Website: home-depot
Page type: payment
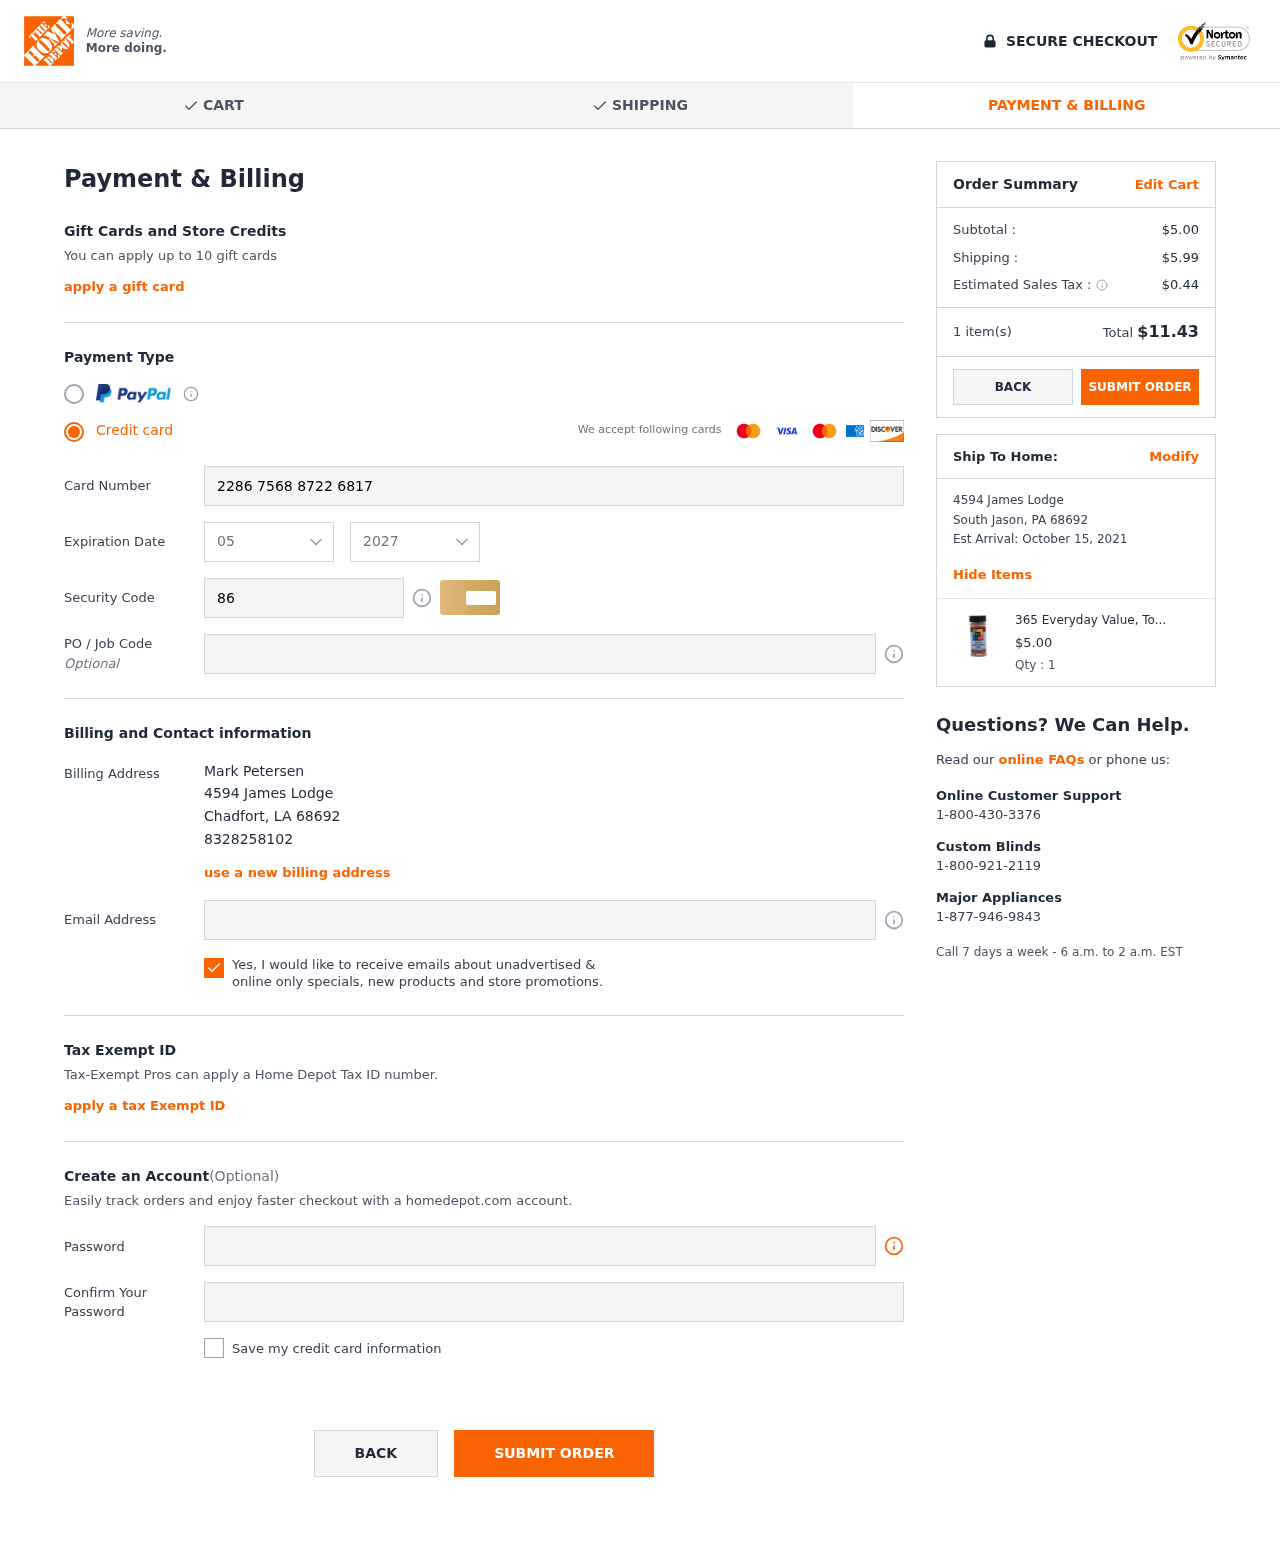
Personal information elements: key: PII_CARD_CVV
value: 864
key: PII_CARD_EXPIRY_MONTH
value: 05
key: PII_CARD_EXPIRY_YEAR
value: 27
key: PII_CARD_NUMBER
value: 2286 7568 8722 6817
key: PII_CITY
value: Chadfort
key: PII_CITY2
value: South Jason
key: PII_EMAIL
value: mpetersen@yahoo.com
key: PII_FULLNAME
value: Mark Petersen
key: PII_PHONE
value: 8328258102
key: PII_POSTCODE
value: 68692
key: PII_POSTCODE2
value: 68692
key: PII_STATE_ABBR
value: LA
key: PII_STATE_ABBR2
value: PA
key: PII_STREET
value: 4594 James Lodge
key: PII_STREET2
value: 4594 James Lodge
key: PII_POSTCODE_FULL
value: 68692
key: PII_POSTCODE_NUMERIC
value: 68692
Product elements: key: PRODUCT1_NAME
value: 365 Everyday Value, Toronto Steak and Chicken Rub, 5 Ounce
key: PRODUCT1_PRICE
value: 5
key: PRODUCT1_QUANTITY
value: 1
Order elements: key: ORDER_SUBTOTAL
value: $5.00
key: ORDER_SHIPPING_COST
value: $5.99
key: ORDER_TAX
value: $0.44
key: ORDER_NUM_ITEMS
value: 1 item(s)
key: ORDER_TOTAL
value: $11.43
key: ORDER_DELIVERY_DATE
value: October 15, 2021